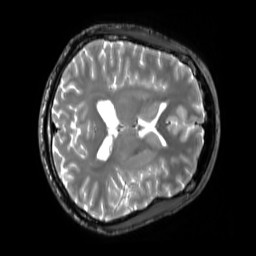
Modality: T2w
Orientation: axial
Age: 31
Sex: male
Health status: ill
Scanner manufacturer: siemens
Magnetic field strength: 3 T
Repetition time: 2.8 s
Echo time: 0.326 s